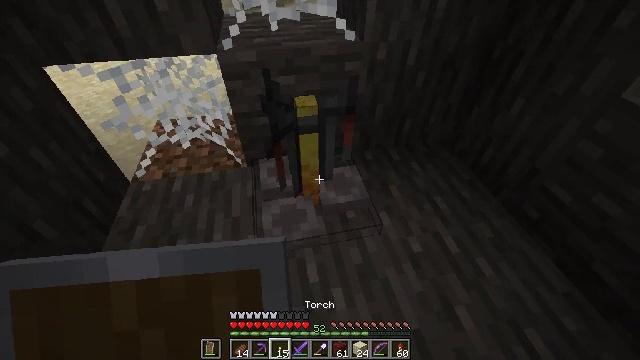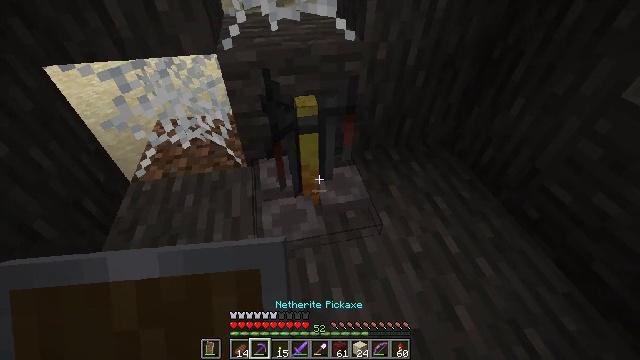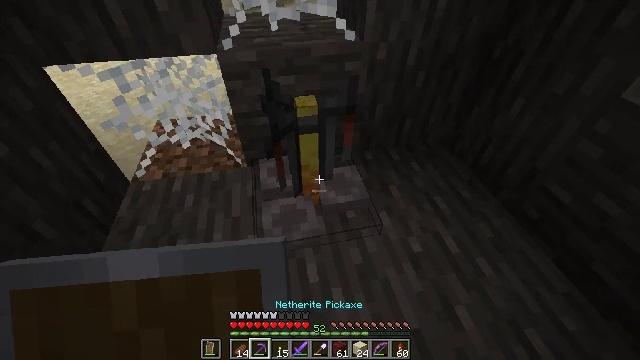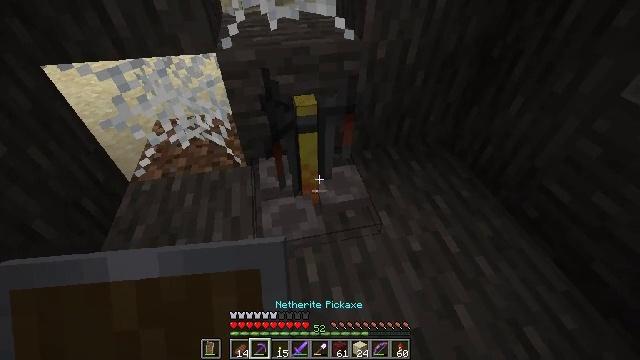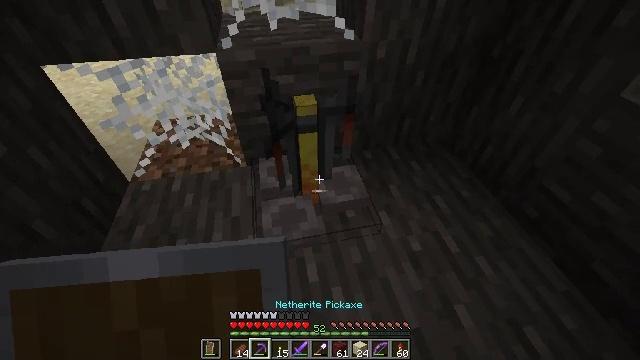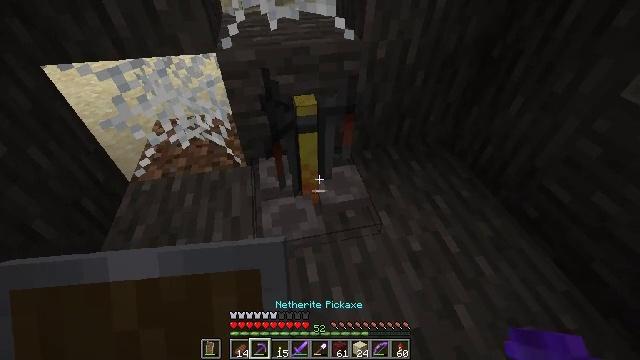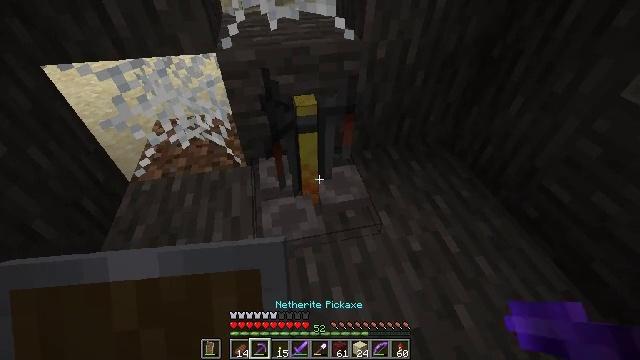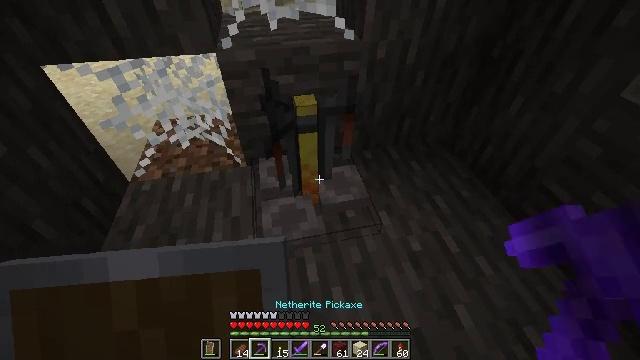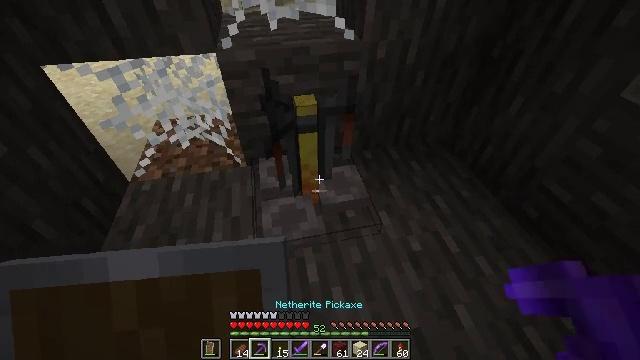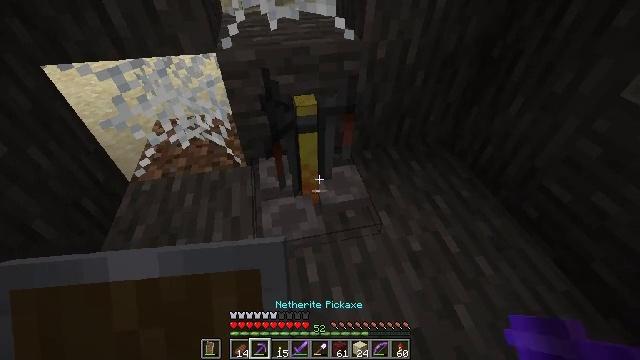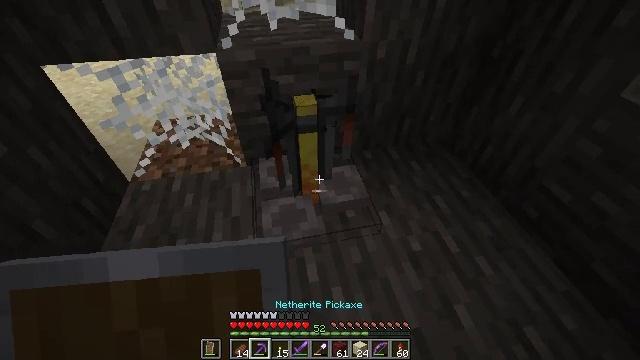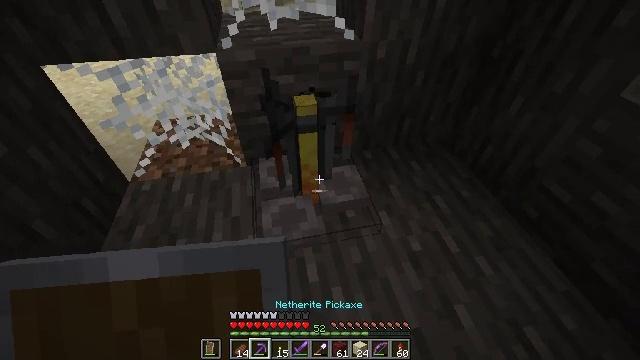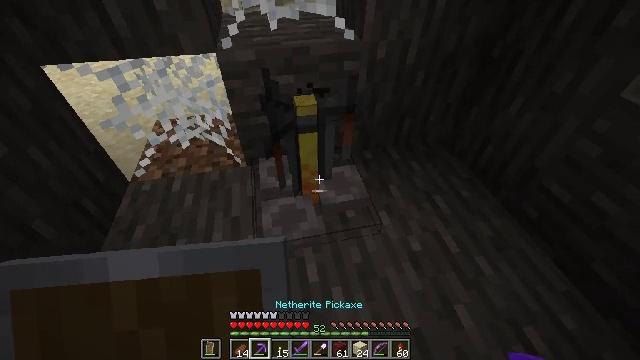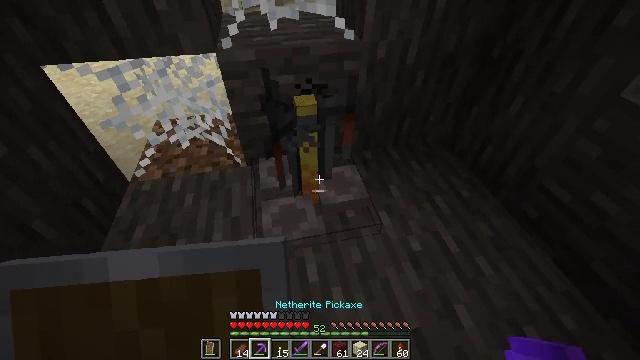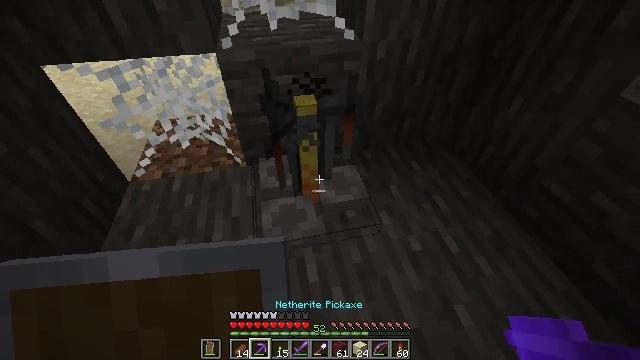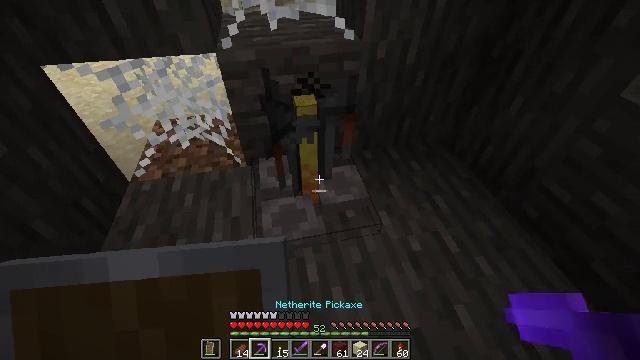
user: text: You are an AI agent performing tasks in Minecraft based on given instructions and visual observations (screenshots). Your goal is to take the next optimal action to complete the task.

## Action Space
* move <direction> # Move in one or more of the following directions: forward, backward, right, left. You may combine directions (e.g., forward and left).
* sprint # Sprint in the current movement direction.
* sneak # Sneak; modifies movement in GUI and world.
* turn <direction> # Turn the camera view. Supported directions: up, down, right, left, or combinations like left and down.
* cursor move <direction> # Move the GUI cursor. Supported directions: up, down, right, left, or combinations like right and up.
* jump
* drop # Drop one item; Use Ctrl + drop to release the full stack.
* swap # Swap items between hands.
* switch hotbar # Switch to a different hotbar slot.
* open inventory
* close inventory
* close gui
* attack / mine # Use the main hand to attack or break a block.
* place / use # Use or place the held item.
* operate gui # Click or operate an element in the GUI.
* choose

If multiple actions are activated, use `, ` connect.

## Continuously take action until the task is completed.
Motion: motion action
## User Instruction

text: Attack the brewing stand to gather it.
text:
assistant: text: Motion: no_op
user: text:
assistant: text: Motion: no_op
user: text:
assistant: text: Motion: no_op
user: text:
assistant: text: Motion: no_op
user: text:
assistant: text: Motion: no_op
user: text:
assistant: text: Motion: no_op
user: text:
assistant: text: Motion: no_op
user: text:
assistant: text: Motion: no_op
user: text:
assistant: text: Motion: no_op
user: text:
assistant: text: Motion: no_op
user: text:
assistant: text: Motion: no_op
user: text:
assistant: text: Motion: no_op
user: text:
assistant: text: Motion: no_op
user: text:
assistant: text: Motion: no_op
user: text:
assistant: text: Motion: no_op
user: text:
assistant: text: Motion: attack / mine
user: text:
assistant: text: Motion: attack / mine
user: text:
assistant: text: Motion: attack / mine
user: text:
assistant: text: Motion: no_op
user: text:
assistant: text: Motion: no_op
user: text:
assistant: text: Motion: no_op